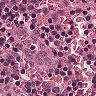
Metastatic tissue present: no